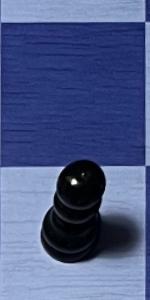
Label: Pawn_Black